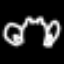
Label: frog